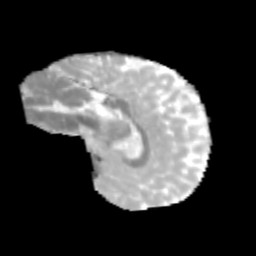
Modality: MD
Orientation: sagittal
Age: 9
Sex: female
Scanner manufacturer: siemens
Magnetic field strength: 3 T
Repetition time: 3.8 s
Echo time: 0.07 s